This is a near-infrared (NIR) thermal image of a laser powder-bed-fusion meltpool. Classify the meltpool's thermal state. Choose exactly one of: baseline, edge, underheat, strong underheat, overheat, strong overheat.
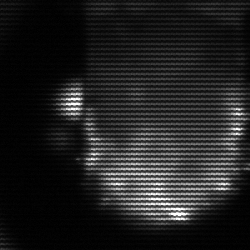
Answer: baseline